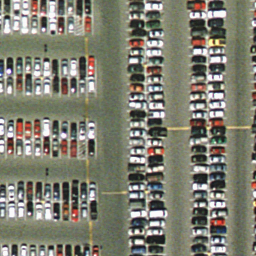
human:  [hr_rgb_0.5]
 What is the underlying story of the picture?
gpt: parking lot